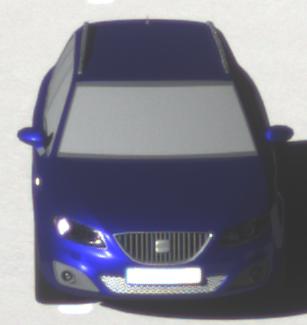
Make: SEAT
Model: Exeo ST 1.6
Detailed model: Exeo (3R) ST
Model produced from: 2010/05
Model produced until: 2010/08
Doors: 5
Color: blue
Road condition: dry road
Daytime: morning or afternoon
Contrast: high contrast